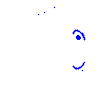
Particle: kaon